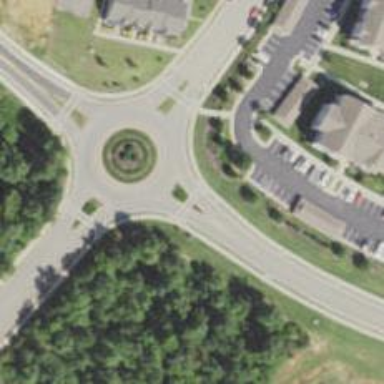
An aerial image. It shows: Marked road crossing.